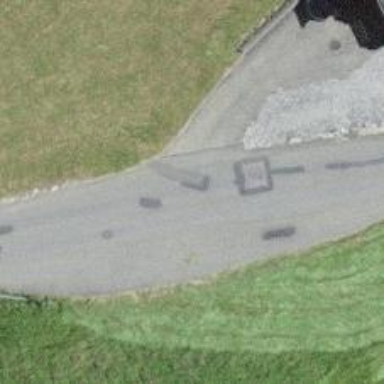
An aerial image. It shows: Passing place on the road.